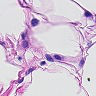
Metastatic tissue present: no